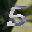
Label: 5